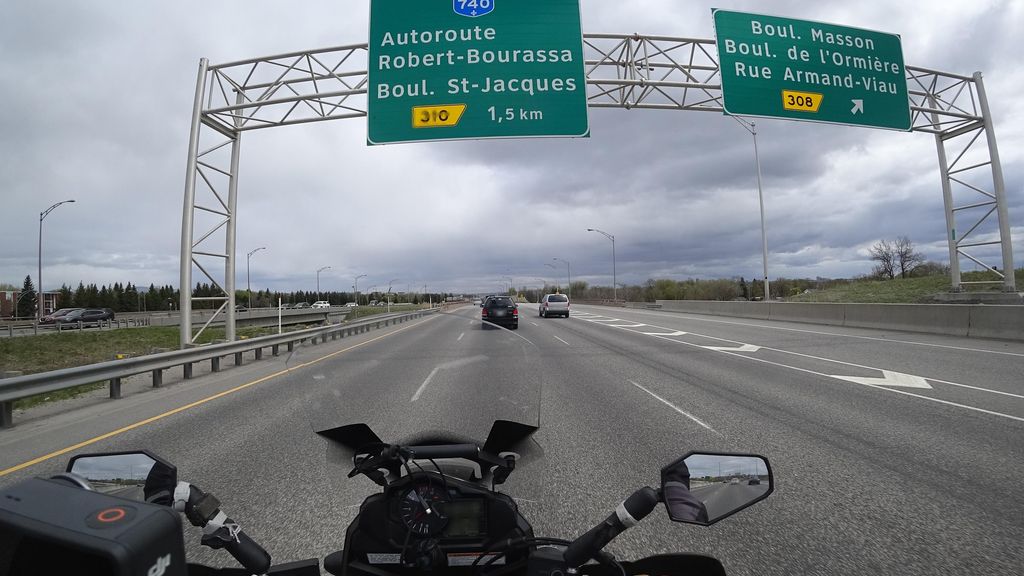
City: quebec_city